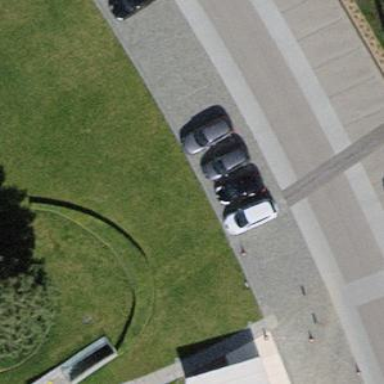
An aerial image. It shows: Parking area with asphalt surface.